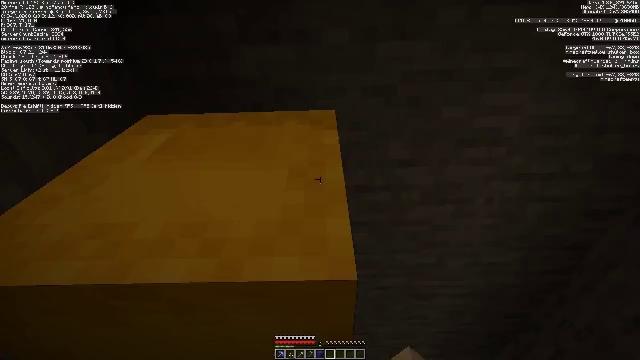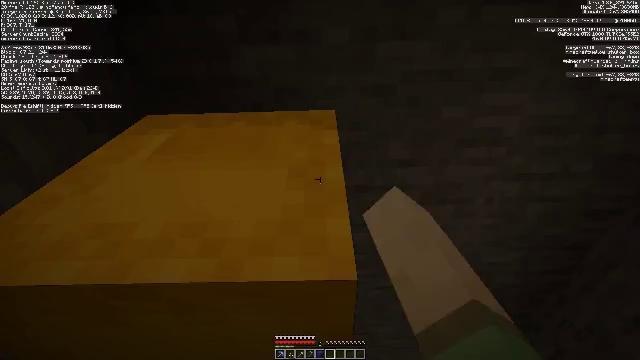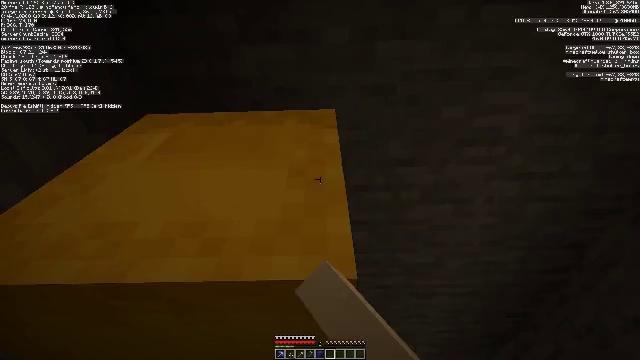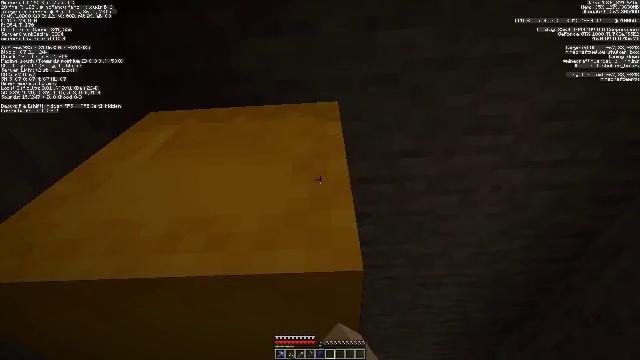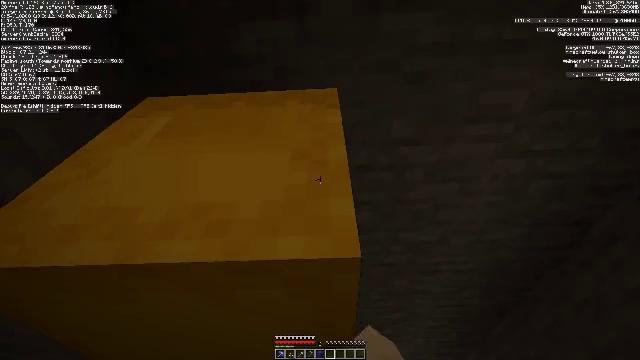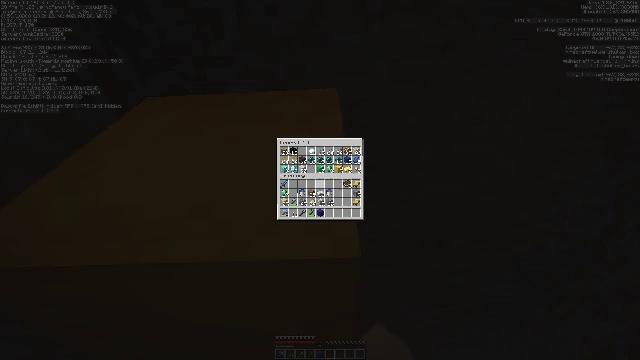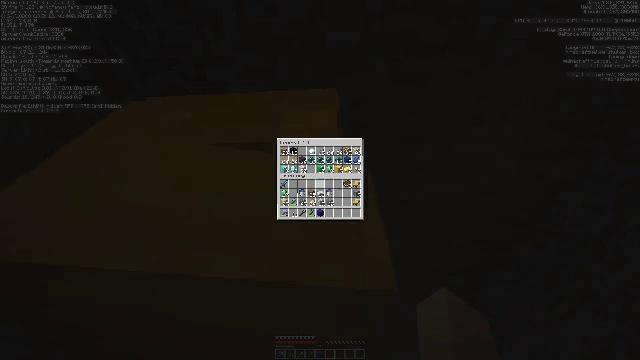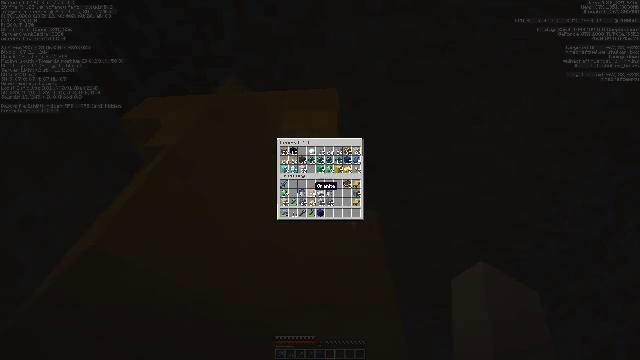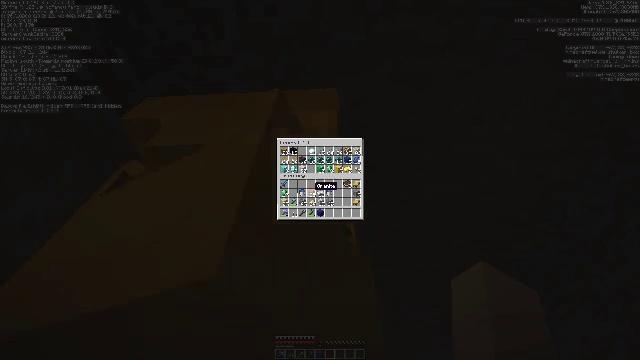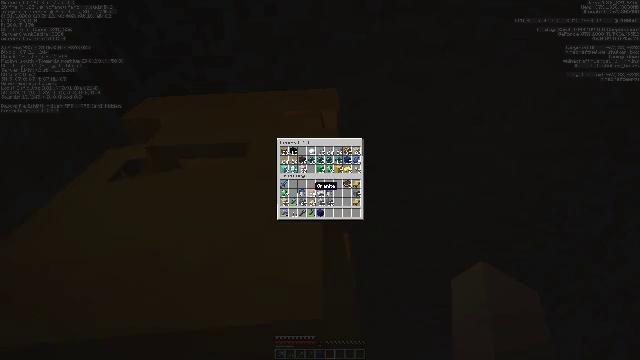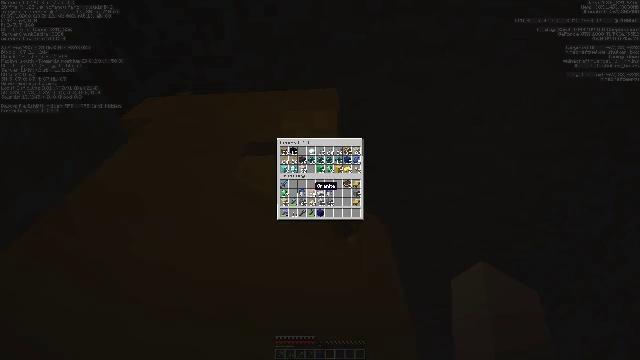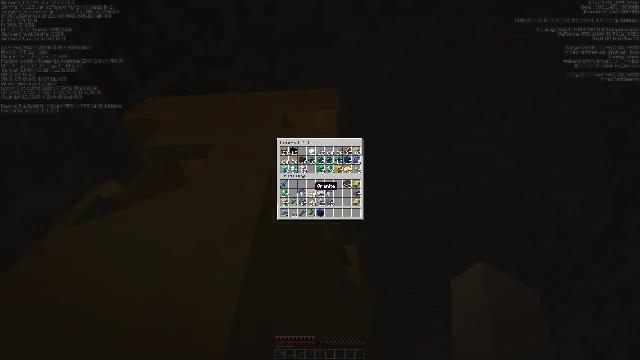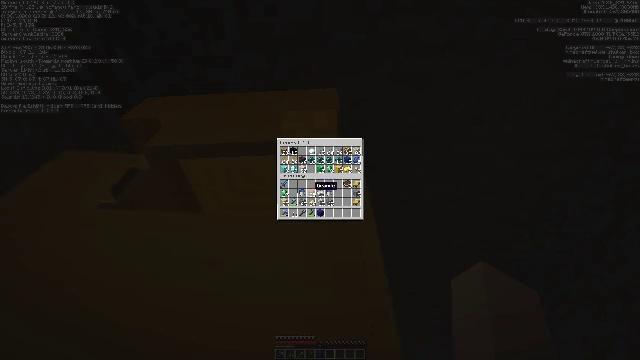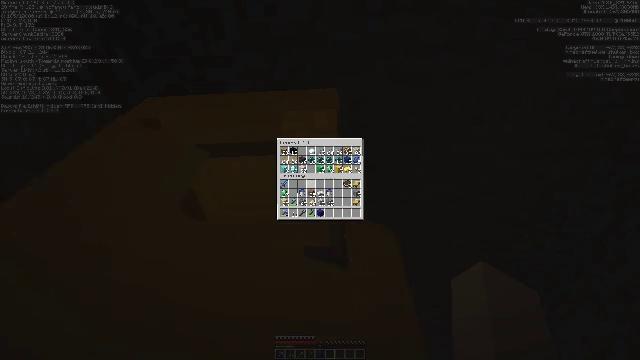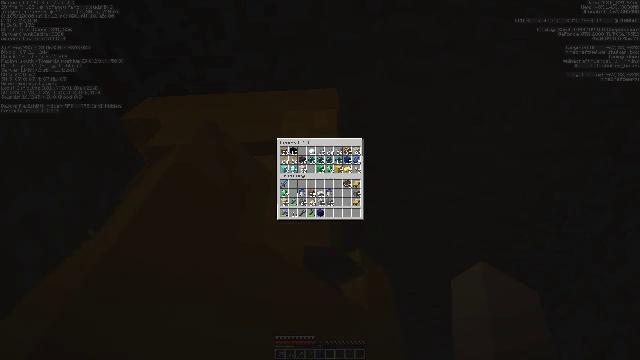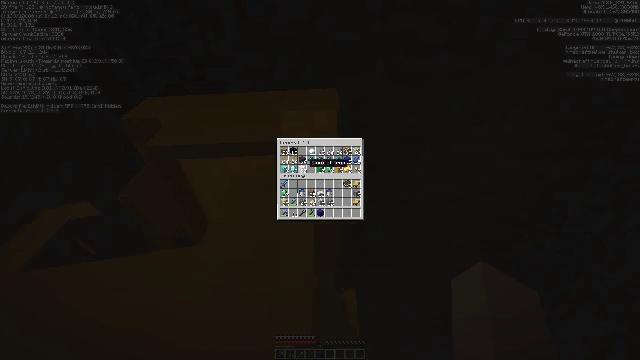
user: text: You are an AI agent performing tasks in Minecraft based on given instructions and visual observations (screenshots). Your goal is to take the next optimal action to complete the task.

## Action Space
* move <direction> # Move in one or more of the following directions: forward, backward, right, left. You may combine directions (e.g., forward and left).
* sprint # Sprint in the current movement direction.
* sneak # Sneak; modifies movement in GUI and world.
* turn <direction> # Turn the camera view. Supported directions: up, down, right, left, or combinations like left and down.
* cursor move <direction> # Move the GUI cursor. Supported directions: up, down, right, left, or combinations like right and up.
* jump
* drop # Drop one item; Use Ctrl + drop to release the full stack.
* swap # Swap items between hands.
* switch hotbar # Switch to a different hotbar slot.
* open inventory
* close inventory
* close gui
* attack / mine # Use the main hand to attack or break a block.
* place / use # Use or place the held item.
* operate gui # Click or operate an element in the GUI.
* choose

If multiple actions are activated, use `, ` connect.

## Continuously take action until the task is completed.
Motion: motion action
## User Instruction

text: Attack the yellow shulker box to pick it up.
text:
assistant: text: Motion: use / place
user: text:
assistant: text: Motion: use / place
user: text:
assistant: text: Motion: turn left and down
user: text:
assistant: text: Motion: turn down
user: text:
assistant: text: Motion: no_op
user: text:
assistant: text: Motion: no_op
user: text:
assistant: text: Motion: turn left and down
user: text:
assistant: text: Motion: no_op
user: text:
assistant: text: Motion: no_op
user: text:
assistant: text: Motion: no_op
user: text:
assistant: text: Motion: no_op
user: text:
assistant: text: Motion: no_op
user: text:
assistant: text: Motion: turn up
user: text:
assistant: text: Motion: turn up
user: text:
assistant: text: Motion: turn left and up
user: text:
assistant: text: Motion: turn up
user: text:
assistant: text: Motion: turn up
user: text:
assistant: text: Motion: no_op
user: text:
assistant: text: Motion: no_op
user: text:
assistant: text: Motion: no_op
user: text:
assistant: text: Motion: no_op
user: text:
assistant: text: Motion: no_op
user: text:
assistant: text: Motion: no_op
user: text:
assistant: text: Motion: sneak
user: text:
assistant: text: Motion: sneak
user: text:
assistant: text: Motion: sneak, attack / mine
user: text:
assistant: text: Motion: sneak, attack / mine
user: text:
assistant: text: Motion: sneak, attack / mine
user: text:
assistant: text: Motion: sneak
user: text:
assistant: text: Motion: no_op